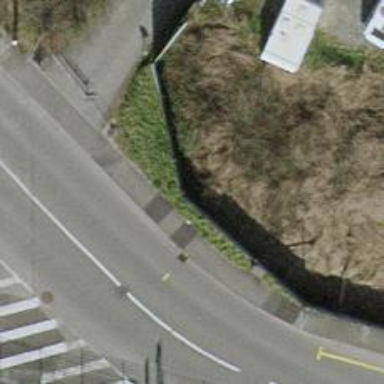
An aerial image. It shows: Wall barrier.